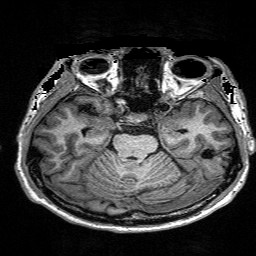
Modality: T1w
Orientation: coronal
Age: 20
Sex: male